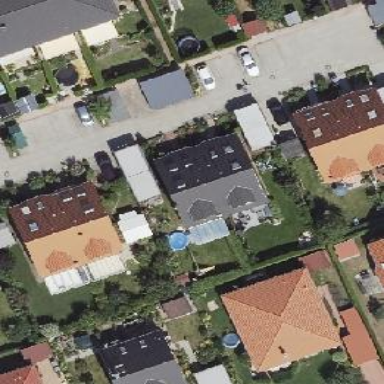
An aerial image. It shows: Semidetached house with gabled roof.